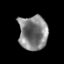
Tissue: prostate
Cell type: Epithelial cells
Senescence score: 0.3296
Nuclear area (px): 978
Mean DAPI intensity: 128.485